Brain MRI study timepoint: early_postop
T1CE (contrast-enhanced T1) slice:
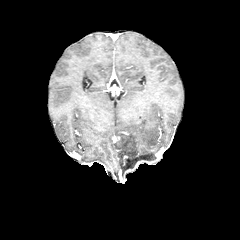
T2-FLAIR slice:
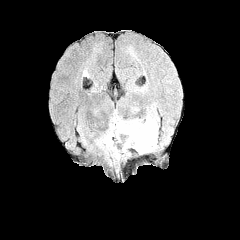